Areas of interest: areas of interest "Transportation stations"
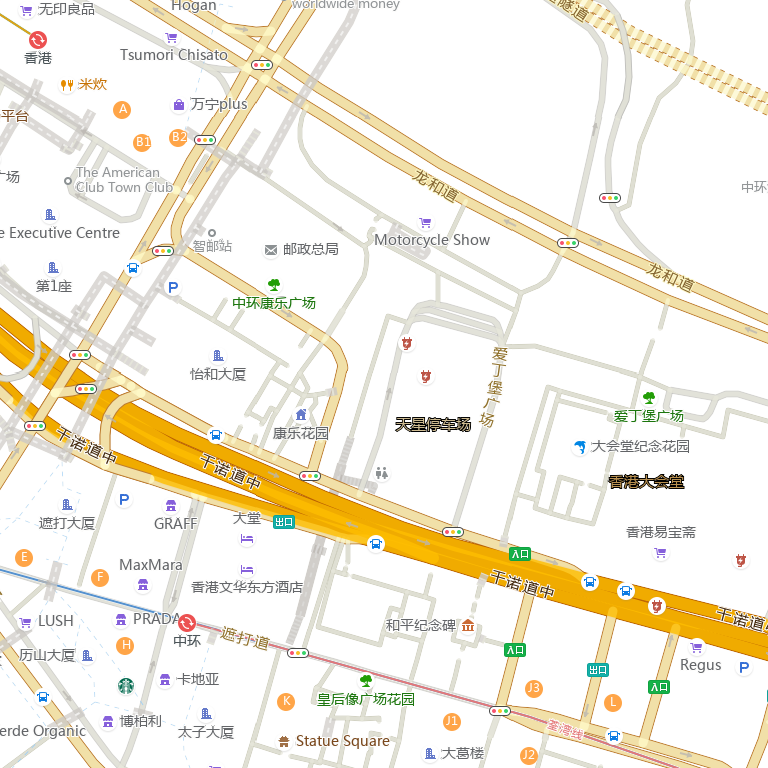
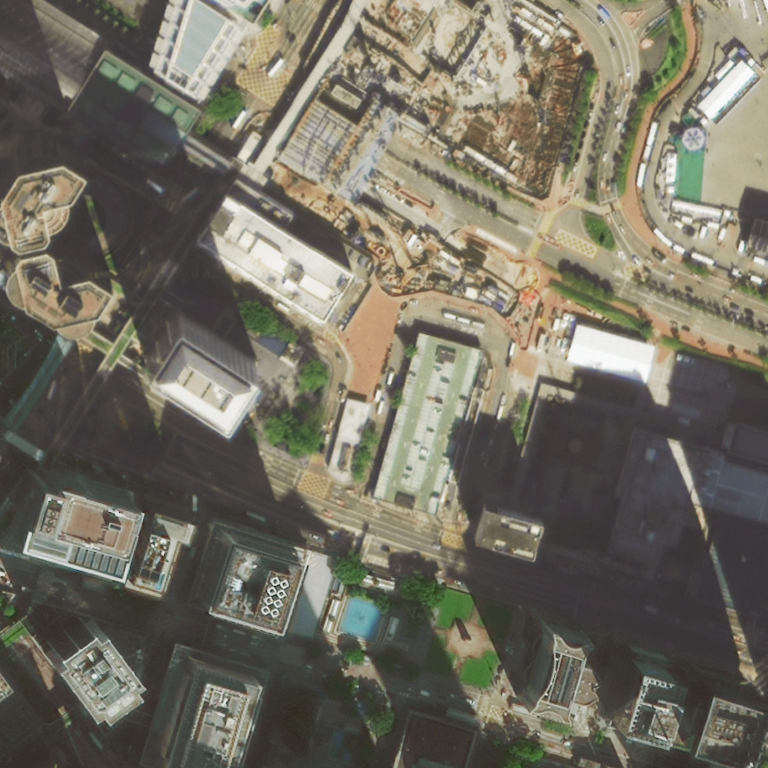